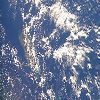
Label: cloud